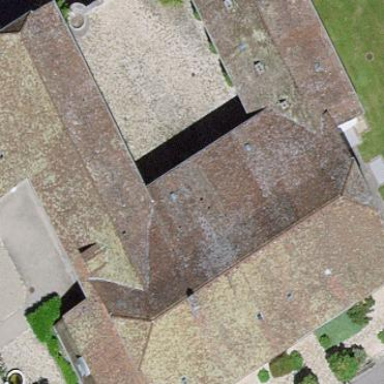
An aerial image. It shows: Hospital building.